Interaction volume radius: 10 \u00c5
Interaction volume height: 20 \u00c5
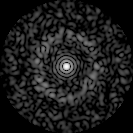
Disorder parameter: 0.84